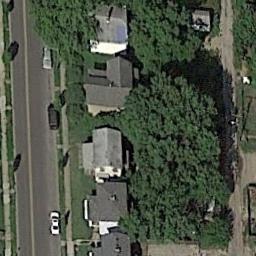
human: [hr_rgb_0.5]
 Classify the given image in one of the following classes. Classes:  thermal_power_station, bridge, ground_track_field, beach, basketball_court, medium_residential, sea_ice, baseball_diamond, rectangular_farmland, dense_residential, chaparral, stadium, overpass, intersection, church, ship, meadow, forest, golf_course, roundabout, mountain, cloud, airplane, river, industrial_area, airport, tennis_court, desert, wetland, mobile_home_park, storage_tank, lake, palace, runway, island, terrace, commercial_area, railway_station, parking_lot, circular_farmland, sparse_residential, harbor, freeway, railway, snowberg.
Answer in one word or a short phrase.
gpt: medium_residential